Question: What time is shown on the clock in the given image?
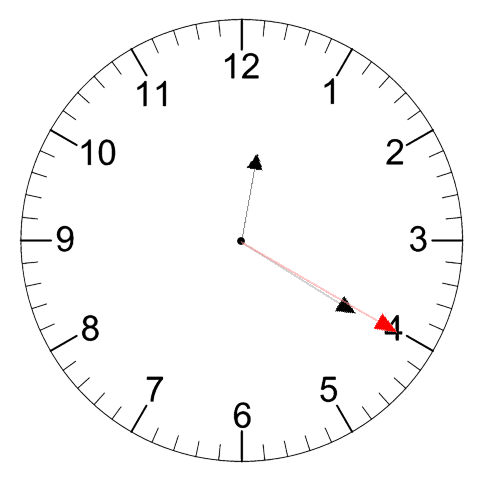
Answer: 12:20:20